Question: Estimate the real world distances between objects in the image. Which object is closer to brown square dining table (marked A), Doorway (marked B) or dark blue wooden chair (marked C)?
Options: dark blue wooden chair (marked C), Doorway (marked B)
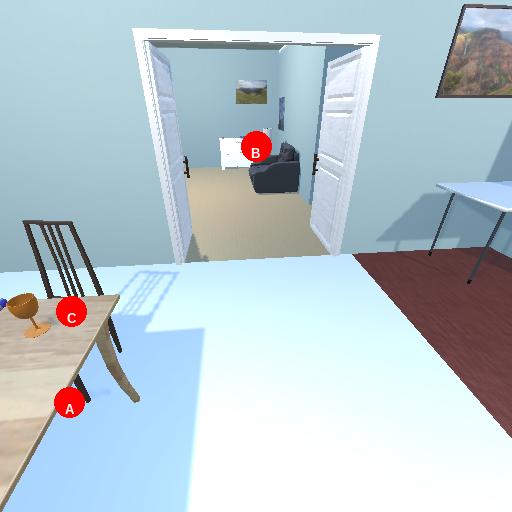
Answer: dark blue wooden chair (marked C)